Question: After Installation of graphite, No module named defaults is thrown while accessing the URL

My Urls.py is holding the following imports
'''
from django.conf.urls import *
from django.conf import settings
from django.contrib import admin
admin.autodiscover()
'''
Here is My Complete Stack Trace
'''
Environment:
Request Method: GET
Request URL: http://10.105.202.72/
Django Version: 1.6.8
Python Version: 2.6.6
Installed Applications:
('graphite.metrics',
'graphite.render',
'graphite.cli',
'graphite.browser',
'graphite.composer',
'graphite.account',
'graphite.dashboard',
'graphite.whitelist',
'graphite.events',
'django.contrib.auth',
'django.contrib.sessions',
'django.contrib.admin',
'django.contrib.contenttypes',
'tagging')
Installed Middleware:
('django.middleware.common.CommonMiddleware',
'django.middleware.gzip.GZipMiddleware',
'django.contrib.sessions.middleware.SessionMiddleware',
'django.contrib.auth.middleware.AuthenticationMiddleware',
'django.contrib.messages.middleware.MessageMiddleware')
Traceback:
File "/usr/lib/python2.6/site-packages/django/core/handlers/base.py" in get_response
99. resolver_match = resolver.resolve(request.path_info)
File "/usr/lib/python2.6/site-packages/django/core/urlresolvers.py" in resolve
337. for pattern in self.url_patterns:
File "/usr/lib/python2.6/site-packages/django/core/urlresolvers.py" in url_patterns
365. patterns = getattr(self.urlconf_module, "urlpatterns", self.urlconf_module)
File "/usr/lib/python2.6/site-packages/django/core/urlresolvers.py" in urlconf_module
360. self._urlconf_module = import_module(self.urlconf_name)
File "/usr/lib/python2.6/site-packages/django/utils/importlib.py" in import_module
40. __import__(name)
File "/opt/graphite/webapp/graphite/urls.py" in <module>
23. ('^render/?', include('graphite.render.urls')),
File "/usr/lib/python2.6/site-packages/django/conf/urls/__init__.py" in include
26. urlconf_module = import_module(urlconf_module)
File "/usr/lib/python2.6/site-packages/django/utils/importlib.py" in import_module
40. __import__(name)
File "/opt/graphite/webapp/graphite/render/urls.py" in <module>
15. from django.conf.urls.defaults import *
Exception Type: ImportError at /
Exception Value: No module named defaults
'''
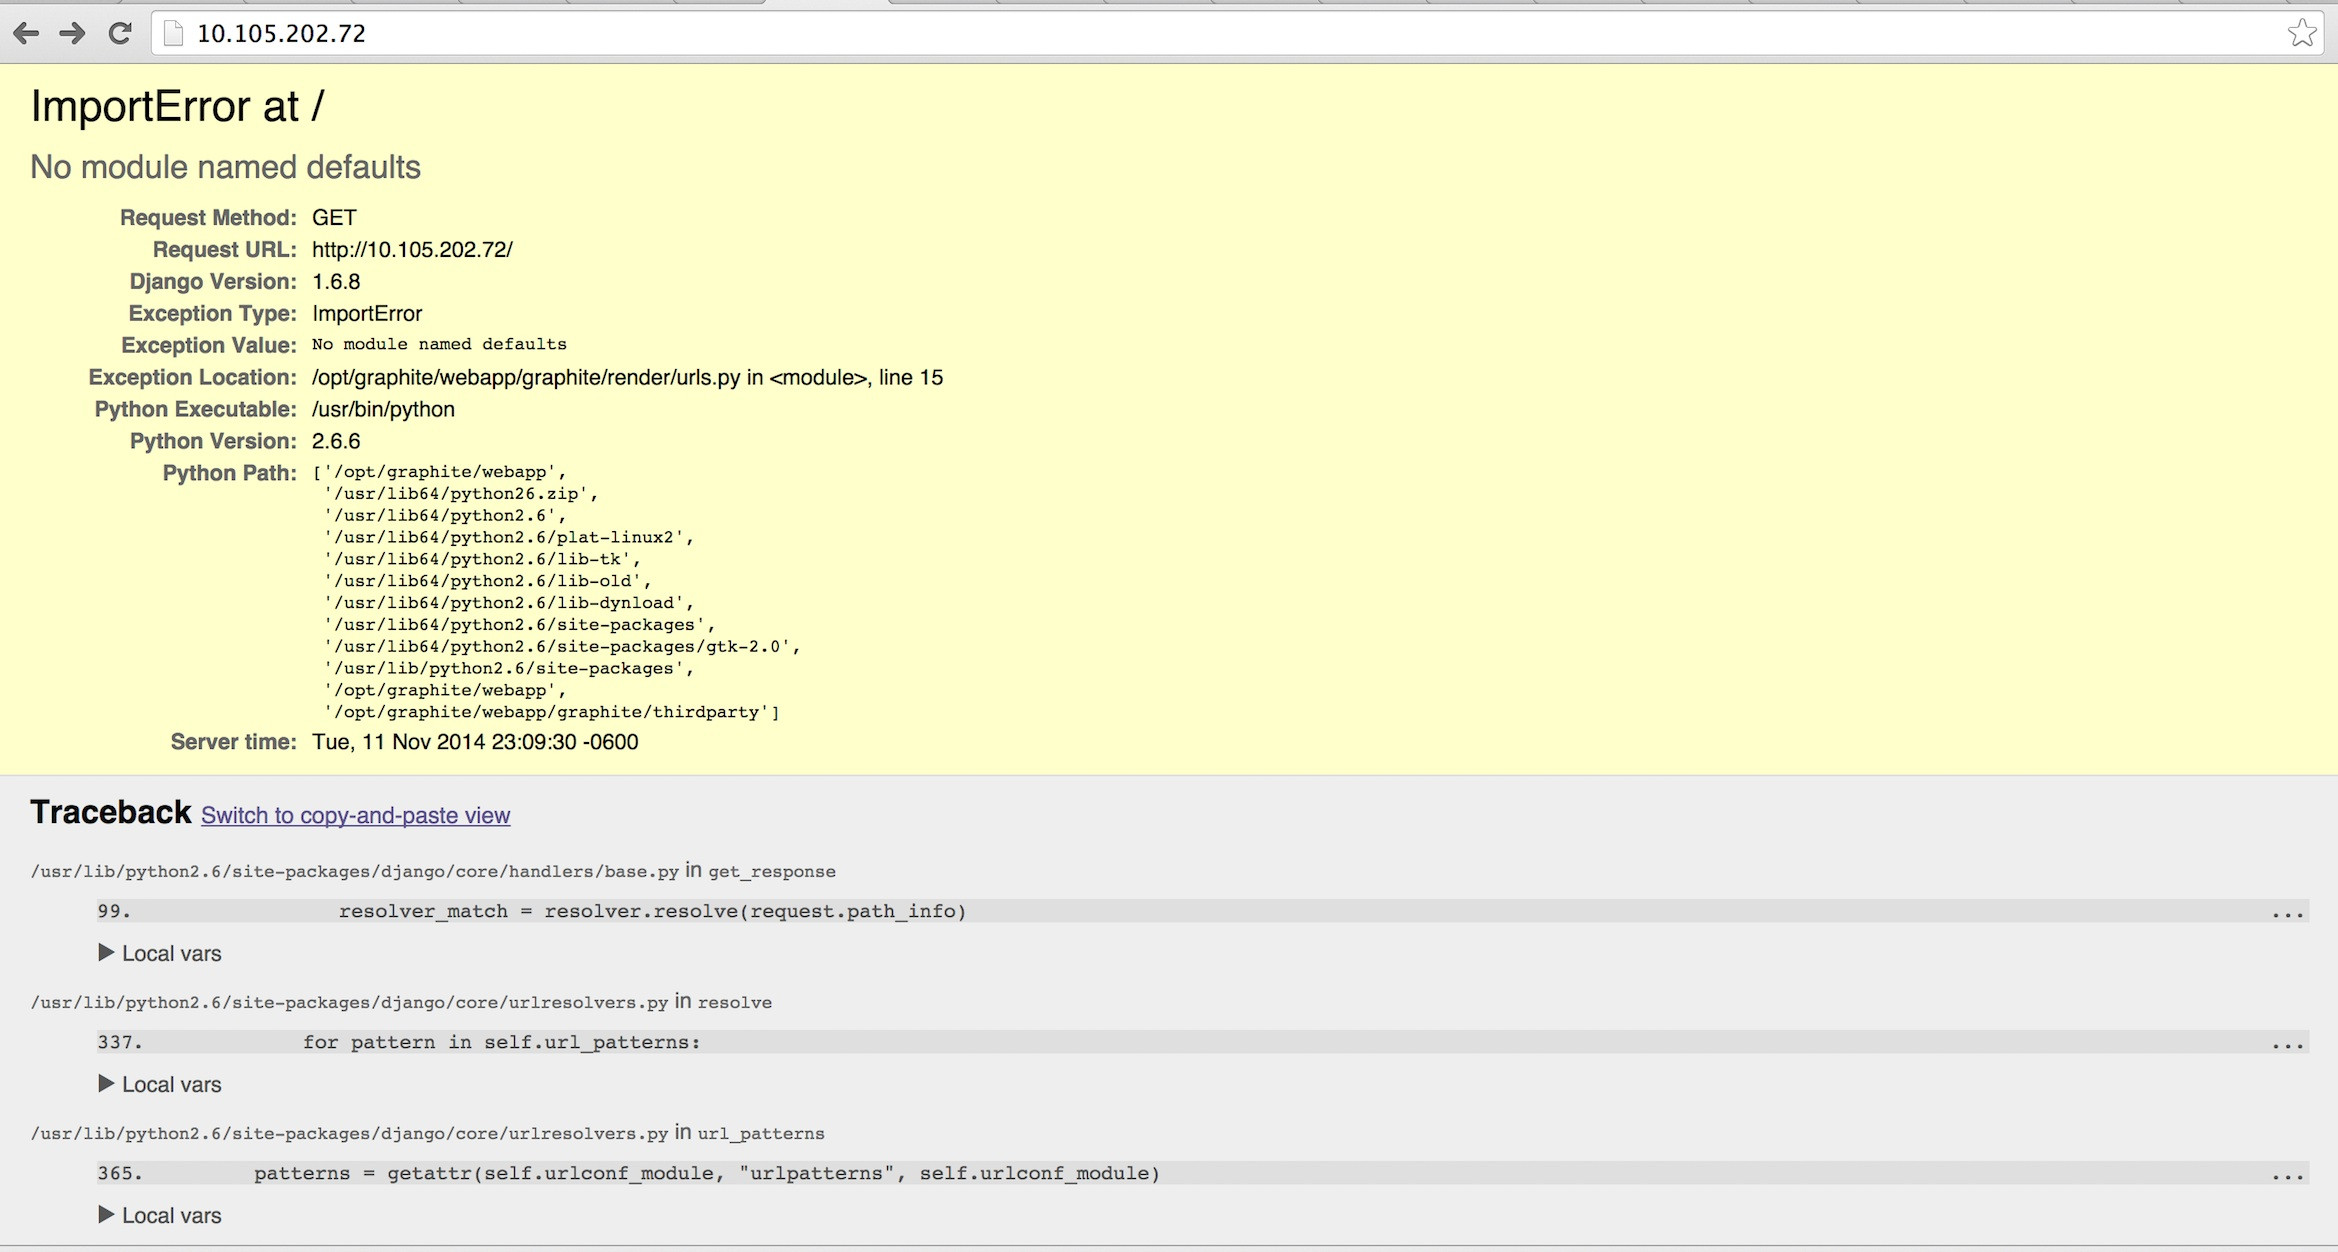
Answer: The import you're using in your 'urls.py':
'''
from django.conf.urls.defaults import *
'''
is in Django 1.6
You need to change the old one for this:
'''
from django.conf.urls import *
'''
Check official documentation of deprecated functions: <URL>